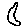
Label: moon